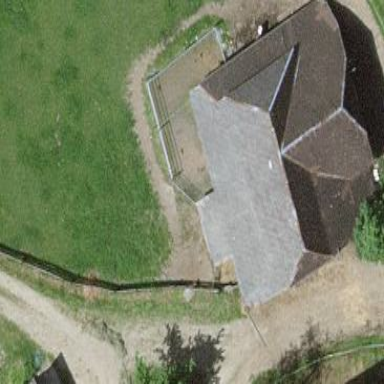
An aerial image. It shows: Barn.